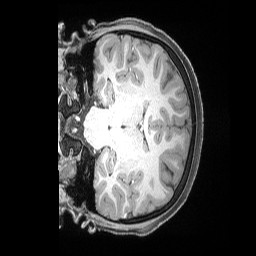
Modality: T1w
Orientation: coronal
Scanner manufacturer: siemens
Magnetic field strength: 3 T
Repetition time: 2.53 s
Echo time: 0.00169 s